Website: home-depot
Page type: customer-info-address
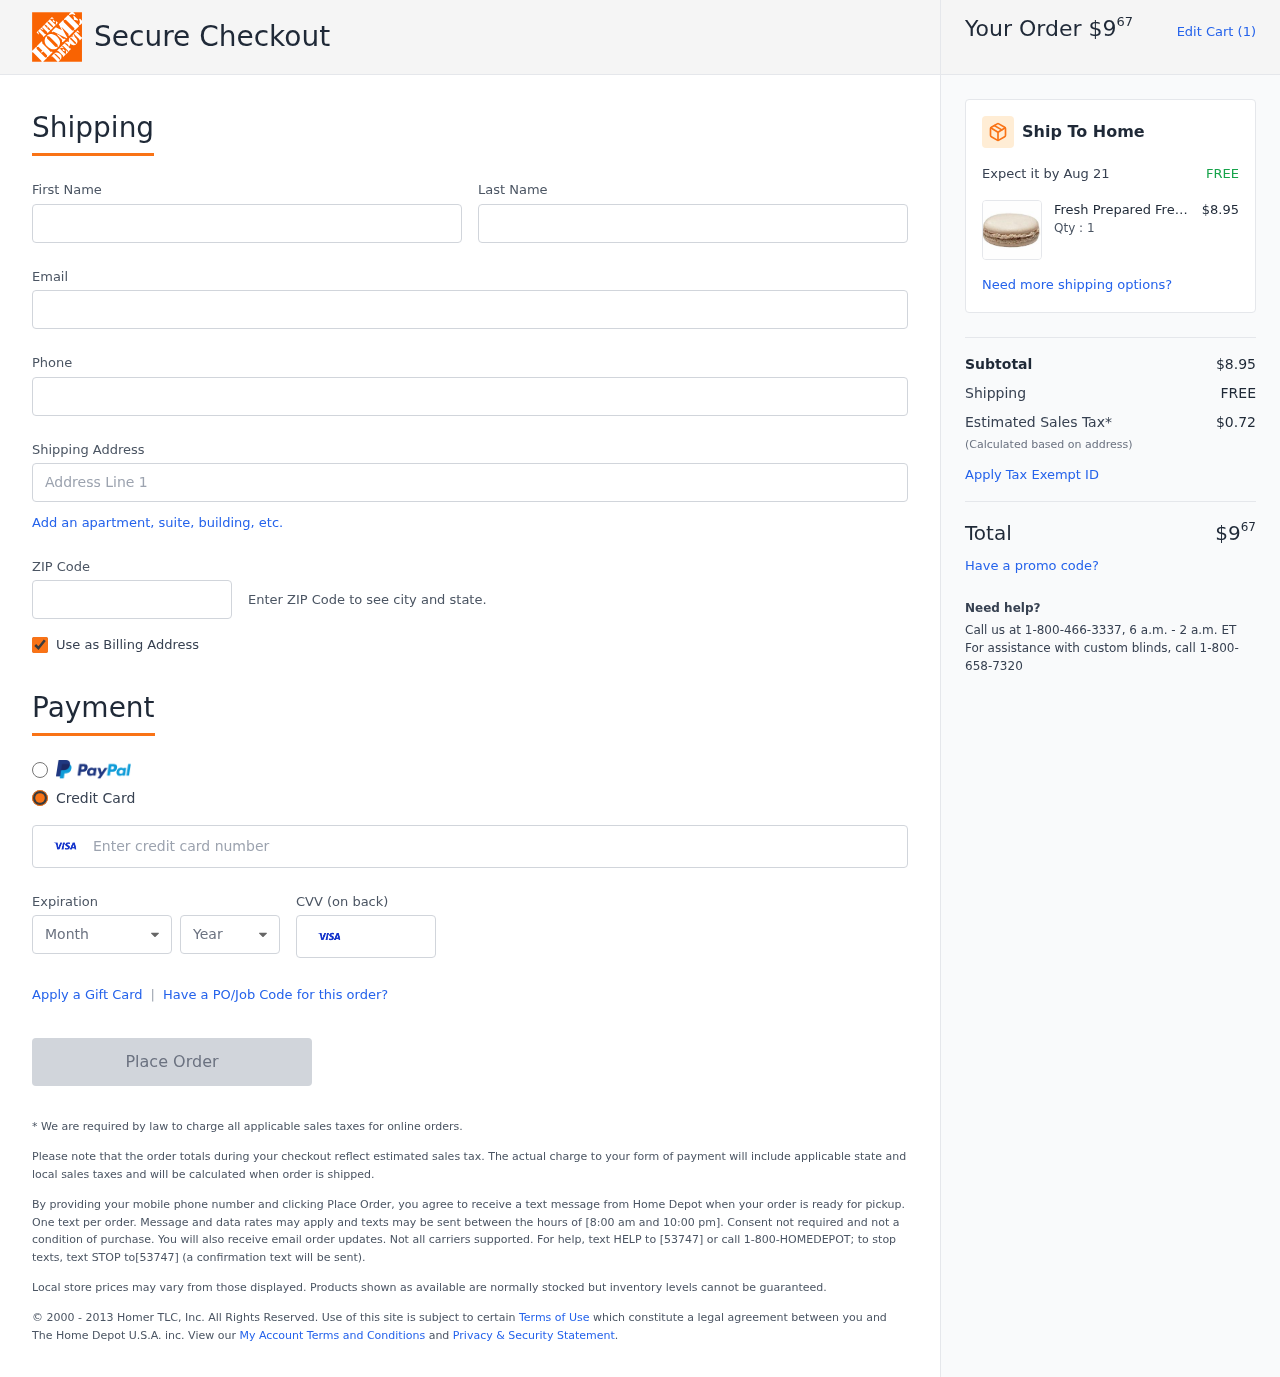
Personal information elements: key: PII_CARD_CVV
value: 730
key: PII_CARD_EXPIRY_MONTH
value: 12
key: PII_CARD_EXPIRY_YEAR
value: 26
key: PII_CARD_NUMBER
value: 4972 8846 8840 8973
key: PII_EMAIL
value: vmcdonald@hotmail.com
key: PII_FIRSTNAME
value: Victoria
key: PII_LASTNAME
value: Mcdonald
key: PII_PHONE
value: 8516652582
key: PII_POSTCODE
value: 70012
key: PII_STREET
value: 113 Gina Park
Product elements: key: PRODUCT1_BRAND
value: Fresh Prepared
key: PRODUCT1_NAME
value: Fresh Prepared, Macaron, Salted Caramel, 1.9 Oz (3 count)
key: PRODUCT1_PRICE
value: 8.95
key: PRODUCT1_QUANTITY
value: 1
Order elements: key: ORDER_TOTAL
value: $967
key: ORDER_NUM_ITEMS
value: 1
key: ORDER_DELIVERY_DATE
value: Aug 21
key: ORDER_SUBTOTAL
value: $8.95
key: ORDER_SHIPPING_COST
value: FREE
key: ORDER_TAX
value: $0.72